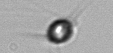
Label: Acanthoica_quattrospina